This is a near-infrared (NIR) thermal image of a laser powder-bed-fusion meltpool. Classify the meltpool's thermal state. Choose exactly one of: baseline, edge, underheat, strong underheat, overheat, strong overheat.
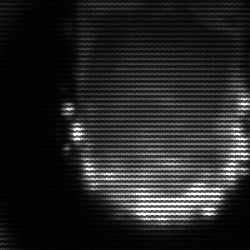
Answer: baseline